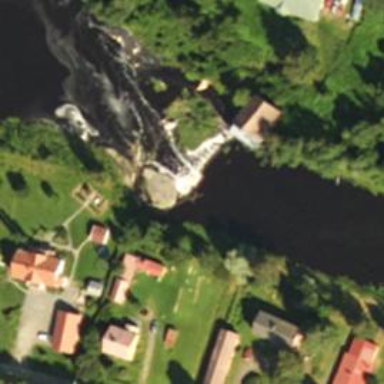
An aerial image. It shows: Weir along the waterway.